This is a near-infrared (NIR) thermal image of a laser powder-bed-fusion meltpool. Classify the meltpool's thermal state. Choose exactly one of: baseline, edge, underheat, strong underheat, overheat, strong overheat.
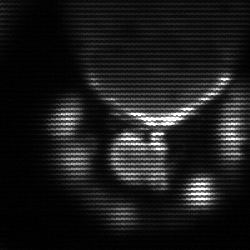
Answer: baseline